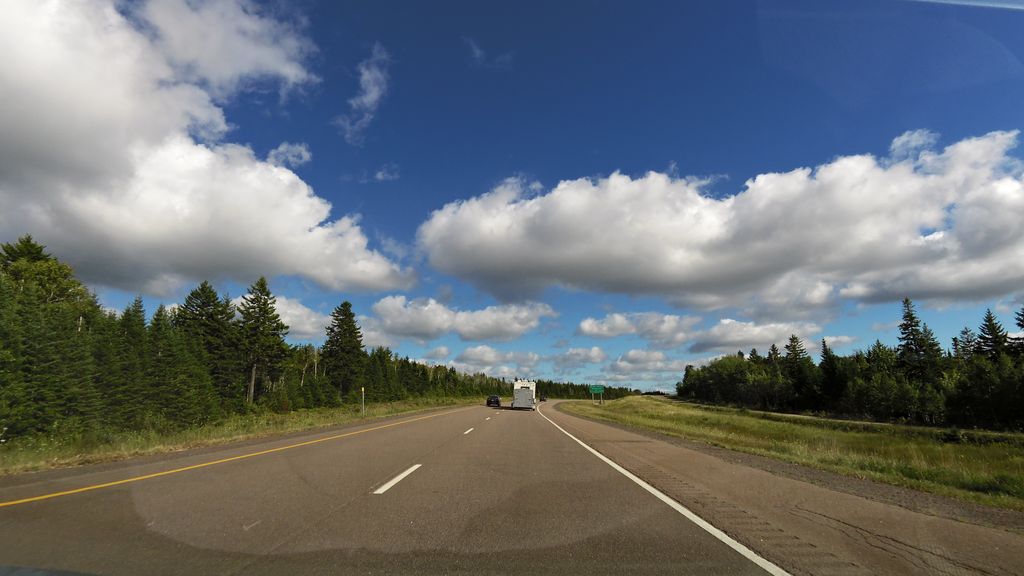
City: charlottetown